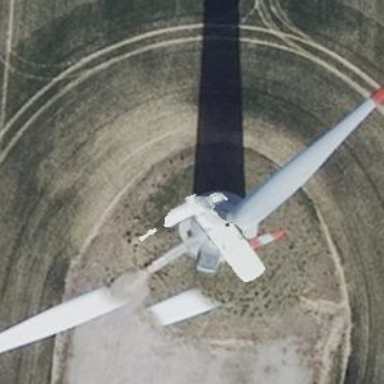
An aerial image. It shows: Wind generator in the form of horizontal axis wind turbine.